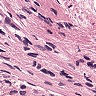
Metastatic tissue present: no